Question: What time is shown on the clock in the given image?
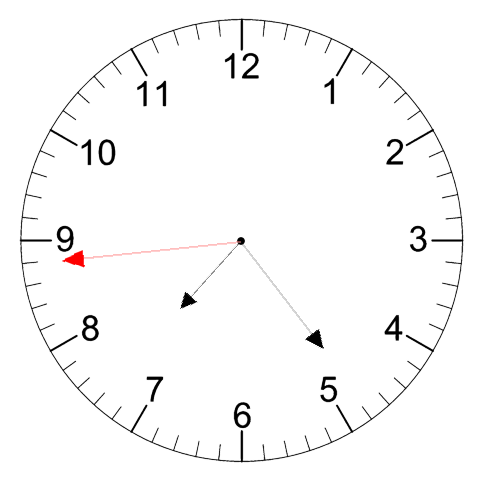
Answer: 07:23:44